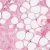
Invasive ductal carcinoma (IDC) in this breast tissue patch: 0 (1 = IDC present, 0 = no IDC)